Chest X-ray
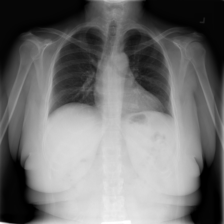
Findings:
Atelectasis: negative
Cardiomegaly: negative
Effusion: negative
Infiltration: negative
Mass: negative
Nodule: negative
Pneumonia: negative
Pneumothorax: negative
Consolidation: negative
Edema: negative
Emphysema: negative
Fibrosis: negative
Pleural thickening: negative
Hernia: negative